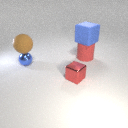
small blue metal sphere below large brown rubber sphere